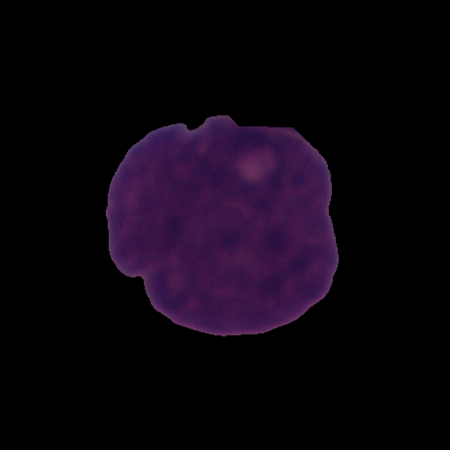
Label: cancer